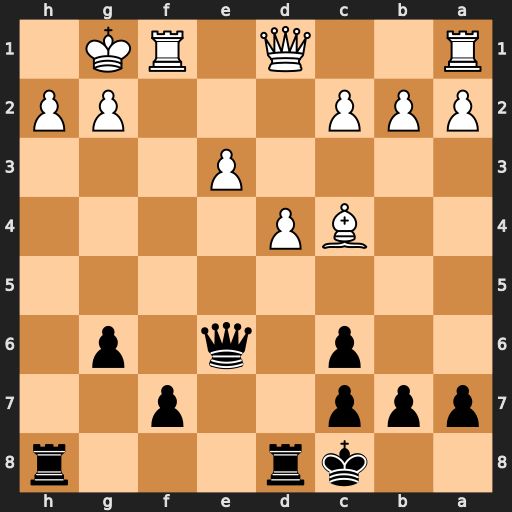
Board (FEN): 2kr3r/ppp2p2/2p1q1p1/8/2BP4/4P3/PPP3PP/R2Q1RK1
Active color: b
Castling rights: -
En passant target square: -
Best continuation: Qxe3+ Rf2 Rxh2 Kxh2 Qxf2